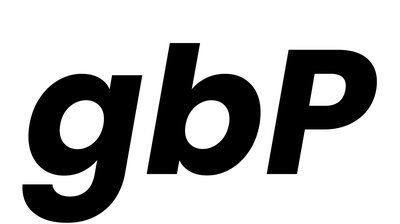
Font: Poppins-BoldItalic